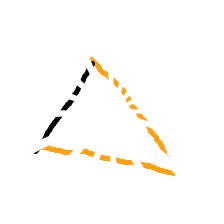
Shape: triangle